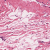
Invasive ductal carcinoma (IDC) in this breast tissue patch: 0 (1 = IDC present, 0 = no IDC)